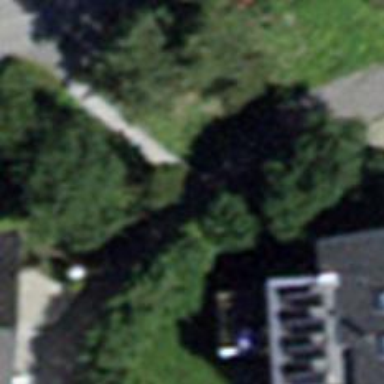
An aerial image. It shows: Road with steps.